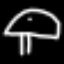
Label: mushroom